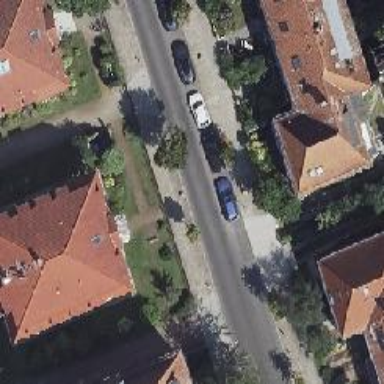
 with the option for on-street parking. The sidewalk on the left has surface made of sett."